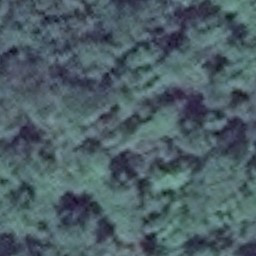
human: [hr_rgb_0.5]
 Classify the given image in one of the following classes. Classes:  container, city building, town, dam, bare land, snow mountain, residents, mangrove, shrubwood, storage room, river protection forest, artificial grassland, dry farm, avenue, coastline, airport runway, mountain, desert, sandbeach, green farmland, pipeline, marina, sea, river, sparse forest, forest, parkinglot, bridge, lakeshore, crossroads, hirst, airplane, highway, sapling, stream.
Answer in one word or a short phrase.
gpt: forest